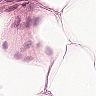
Metastatic tissue present: no